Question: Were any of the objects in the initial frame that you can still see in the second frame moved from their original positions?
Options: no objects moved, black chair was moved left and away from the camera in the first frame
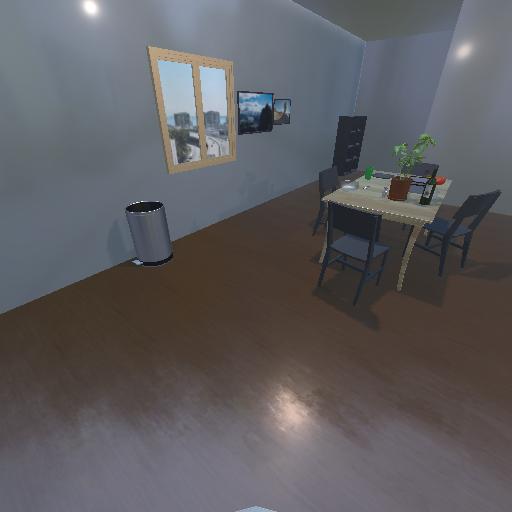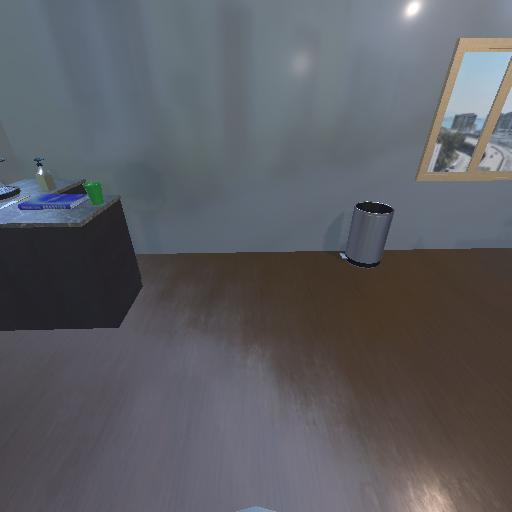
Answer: no objects moved